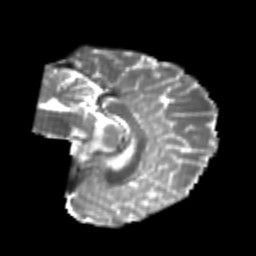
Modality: T2w
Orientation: sagittal
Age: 24
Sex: female
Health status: healthy
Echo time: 0.074 s